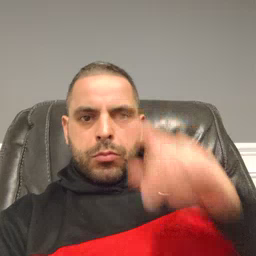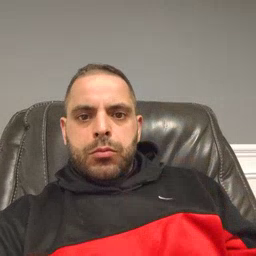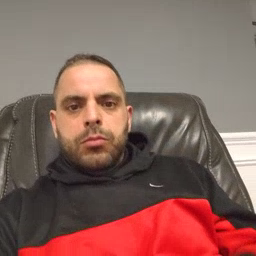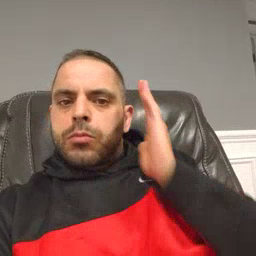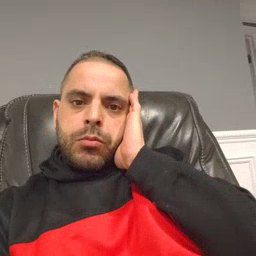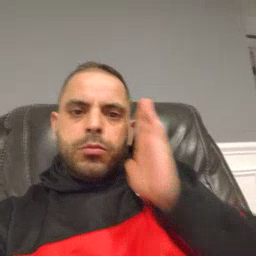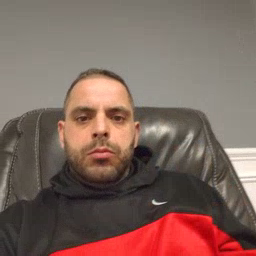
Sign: bed